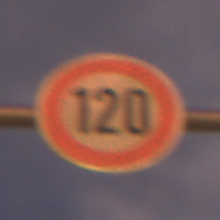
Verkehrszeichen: Geschwindigkeit120
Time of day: Night
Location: Outdoor (Suburban)
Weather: PartlyCloudy
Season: NotSpecified
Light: Artificial